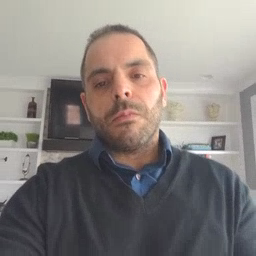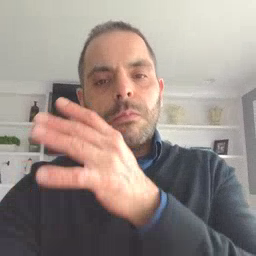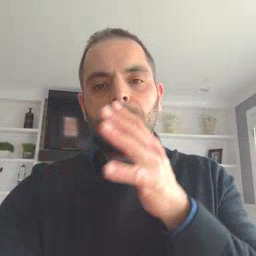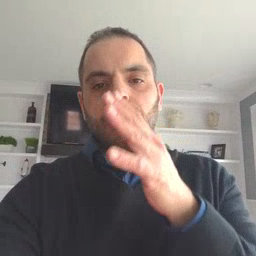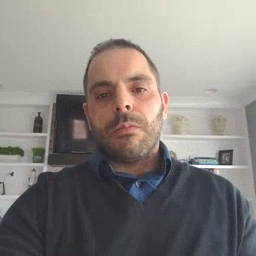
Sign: farm